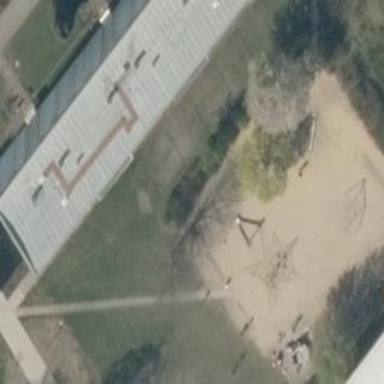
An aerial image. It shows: Playground with paving stones surface.